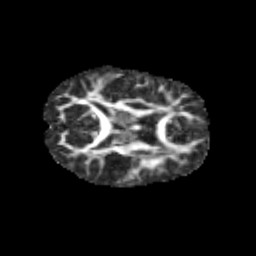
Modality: FA
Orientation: axial
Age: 9
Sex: female
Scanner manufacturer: siemens
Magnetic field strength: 3 T
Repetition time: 3.8 s
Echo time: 0.07 s